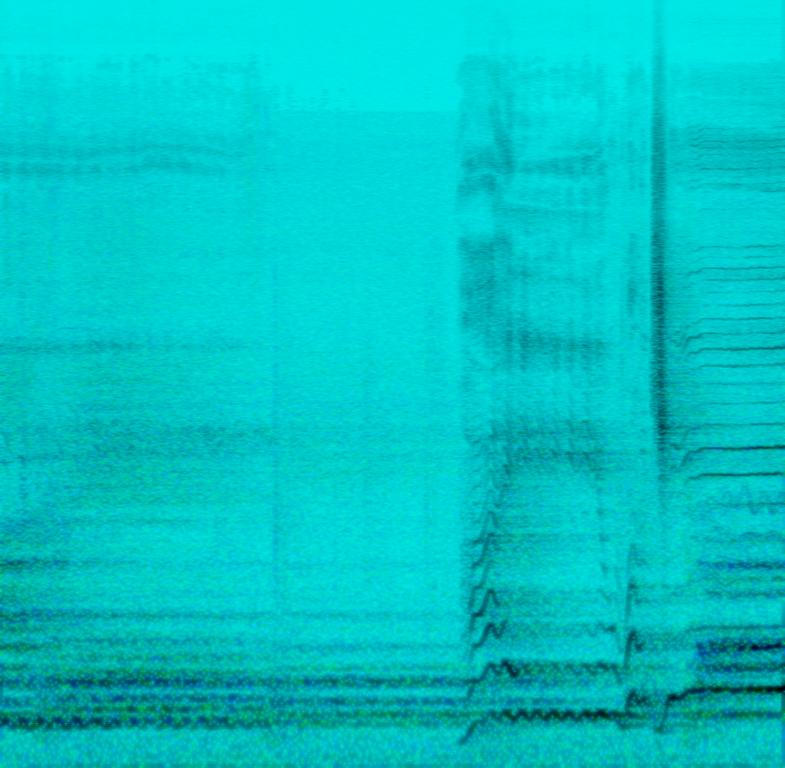
The low quality recording features a live performance of a gospel song and it consists of passionate male vocal singing over harmonizing mixed choir in the background. The recording is a bit noisy and it has some footsteps sounds in it, but overall it sounds passionate, emotional and soulful - as every gospel song should sound.